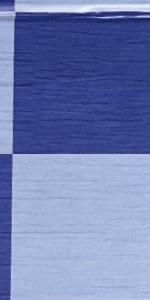
Label: Empty